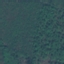
Label: Forest